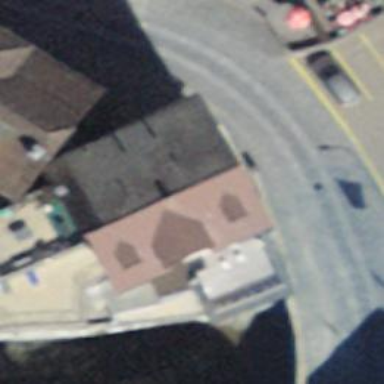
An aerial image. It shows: Bar.